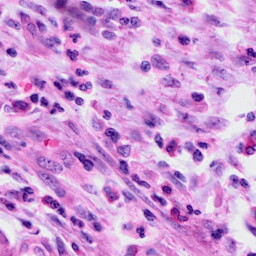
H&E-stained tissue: Cervix